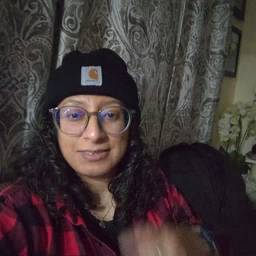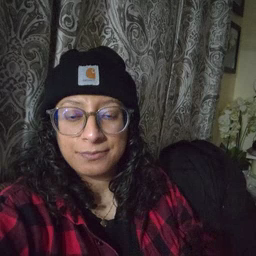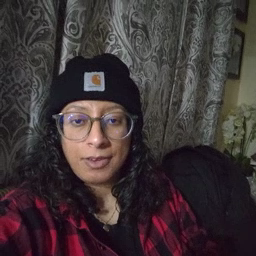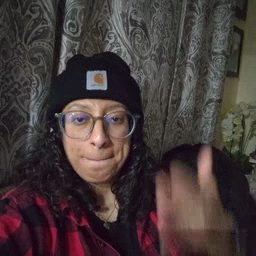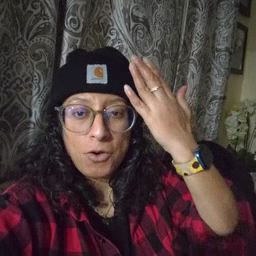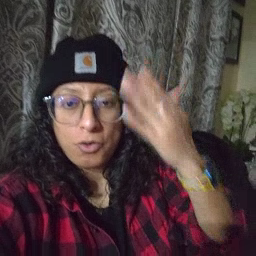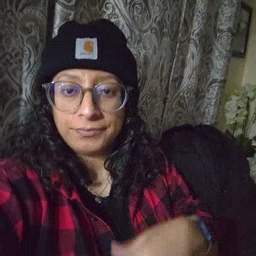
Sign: morning